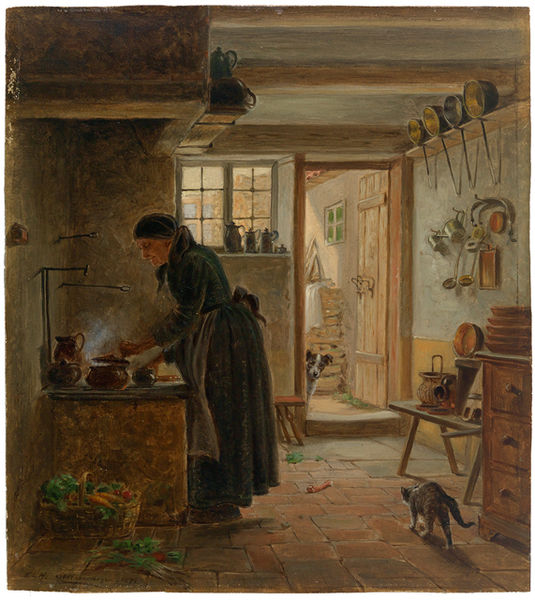
Titel: Kitchen Interior, Oberammergau
Künstler: Edward Lamson Henry
Standort: Amherst (Massachusetts, USA)
Institution: Mead Art Museum, Amherst College
Schlagwörter: chair, hands, oil, stool, white, window, afternoon, bench, black, country, dress, gray, green, interior, lady, old, painting, skirt, table, wall, windows, woman, maid, old woman, servant, washing, brown, floor, pot, vase, wood, smoke, food, fruit, life, stone, building, house, orange, peasant, water, entrance, frame, elderly, kerchief, realism, dog, dogs, door, basket, arms, cat, bricks, art, pots, medieval, apron, farm, farmer, home, fire, chest, drawers, dresser, steam, wash, simple, dutch, heat, work, teapot, hanging, doorway, pan, open, jug, pitcher, greens, bowl, witch, sleeves, tiles, tile, sunday, spot, kettle, furniture, dinner, cobblestone, braown, morning, inside, wife, kitchen, tomatoes, vegetables, indoors, oven, lunch, pets, vegetable, dishes, everyday, drawer, clean, hag, cook, jugs, counter, carrot, hearth, had, knobs, soup, stove, plates, pans, cooking, carrots, shelves, stew, stoe, housewife, sink, hooks, meals, spoon, windwo, utensils, peering, crone, celery, utencils, lonley woman, cooking dinner, home cook, spoons, internal, leeks, black door, ladles, pothooks, erd, stalking, stirring, kitchwn, crrots, bake